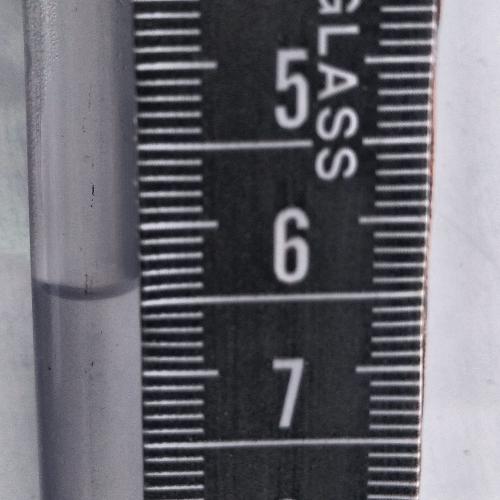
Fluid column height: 6.4 cm